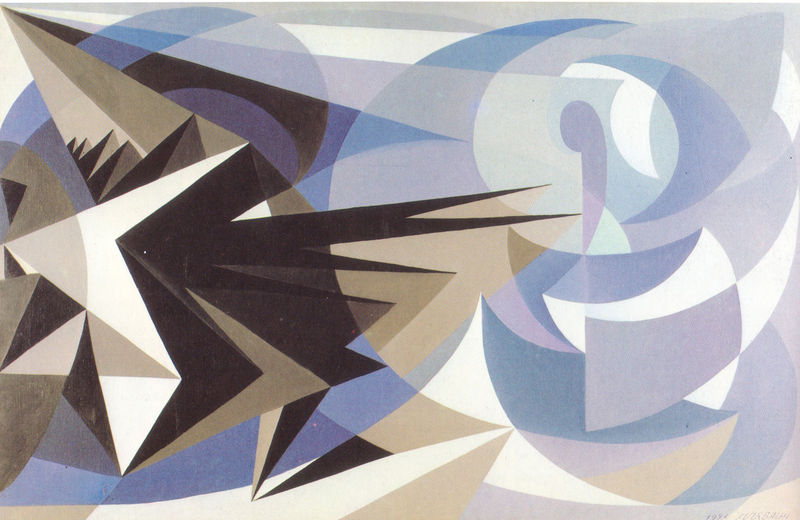
Titel: Pessimismo e ottimismo
Künstler: Giacomo Balla
Institution: Privatbesitz
Schlagwörter: berg, blau, dunkel, kampf, schatten, weiß, dreieck, komposition, kubismus, braun, frankreich, grau, hell, licht, schwarz, beige, muster, feld, felder, flach, spitzen, kontrast, kreis, rund, hellblau, ecke, italien, russland, abstrakt, berge, farben, fläche, flächen, hellbraun, modern, farbe, formen, graphik, lila, schattierung, violett, monochrom, linien, spitz, tiefe, futurismus, lichtstrahl, eckig, explosion, futuristisch, kegel, strahlen, farbflächen, form, strahl, kreise, ecken, geometrisch, zacken, lichtstrahlen, rechteckig, konkav, konvex, pyramide, kanten, rundung, geometrie, rundungen, graphil, scharf, kantig, splitter, überlagerung, italiener, pyramiden, gesplittert, überlagerungen, explodiert